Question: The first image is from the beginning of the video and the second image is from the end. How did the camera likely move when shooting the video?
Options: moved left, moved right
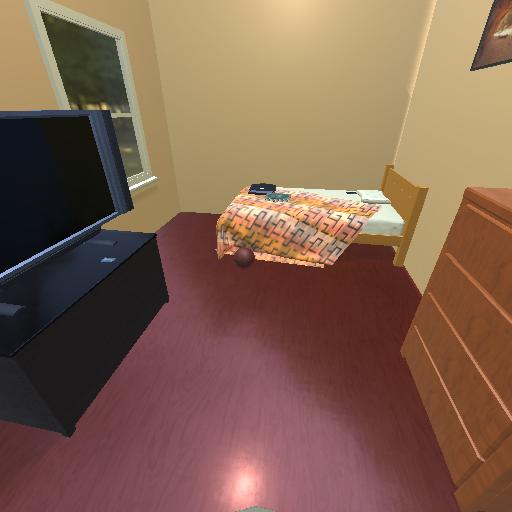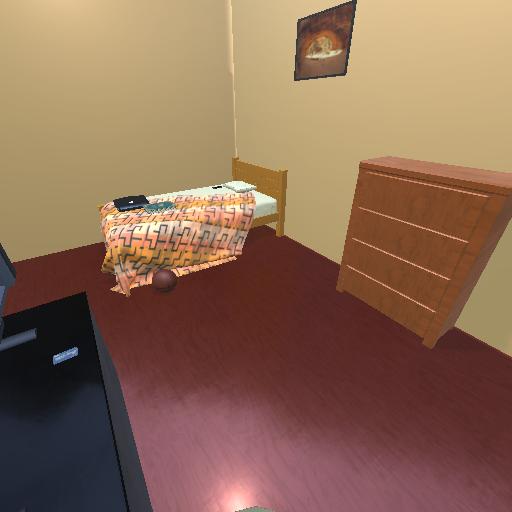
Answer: moved left